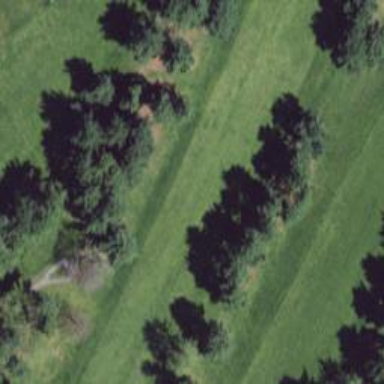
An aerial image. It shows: Golf hole.